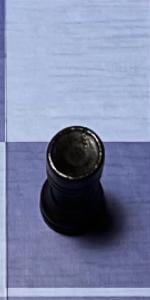
Label: Rook_Black